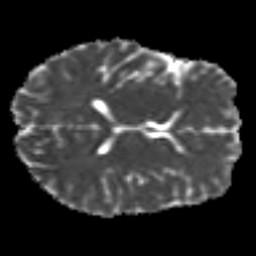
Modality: MD
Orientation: axial
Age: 23
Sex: male
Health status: ill
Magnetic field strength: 3 T
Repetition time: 9 s
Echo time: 0.093 s